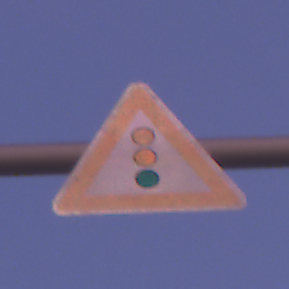
Verkehrszeichen: Lichtzeichenanlage
Umgebung: Outdoor, Nature
Tageszeit: Dawn
Wetter: PartlyCloudy
Licht: Natural
Jahreszeit: NotSpecified
Kontrast: MediumContrast